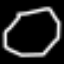
Label: octagon